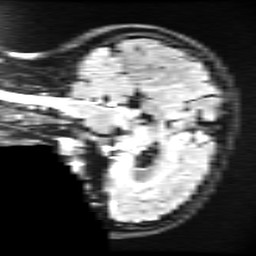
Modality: FLAIR
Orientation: sagittal
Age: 23
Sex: female
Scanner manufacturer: ge
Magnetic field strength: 3 T
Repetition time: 11 s
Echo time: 0.1497 s